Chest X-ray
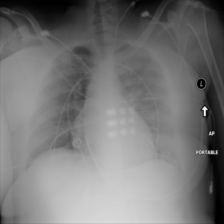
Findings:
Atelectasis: negative
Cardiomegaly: negative
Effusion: negative
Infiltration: negative
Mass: negative
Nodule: negative
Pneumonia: negative
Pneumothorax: negative
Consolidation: negative
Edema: negative
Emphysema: negative
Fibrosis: negative
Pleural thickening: negative
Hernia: negative